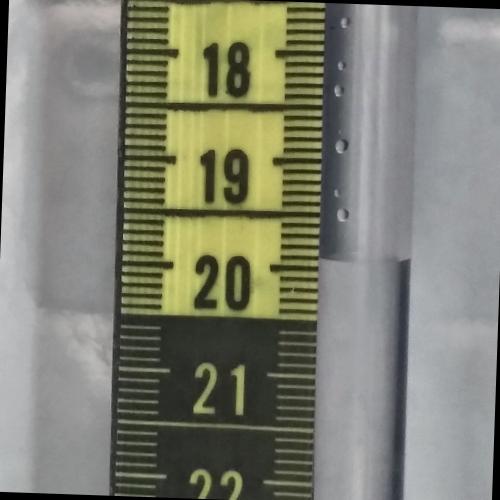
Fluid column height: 19.9 cm